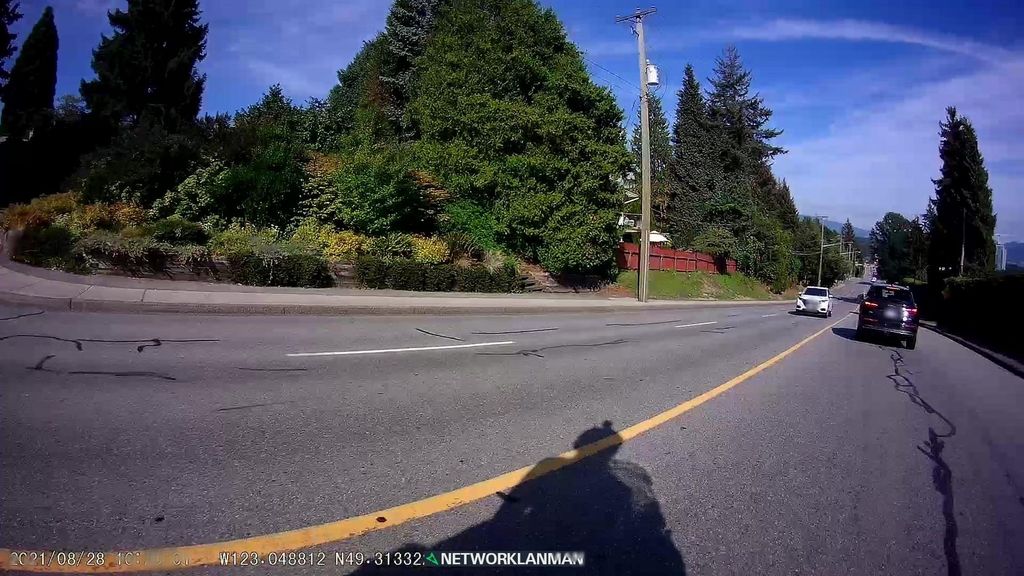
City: vancouver